Interaction volume radius: 5 \u00c5
Interaction volume height: 40 \u00c5
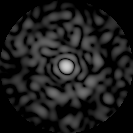
Disorder parameter: 0.8365